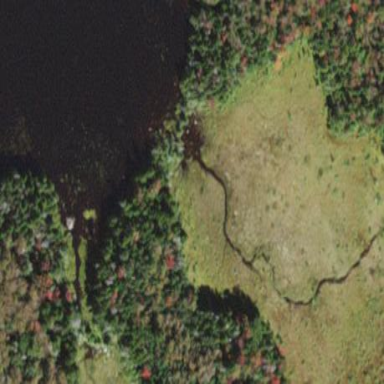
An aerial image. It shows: Marshy wetland area.